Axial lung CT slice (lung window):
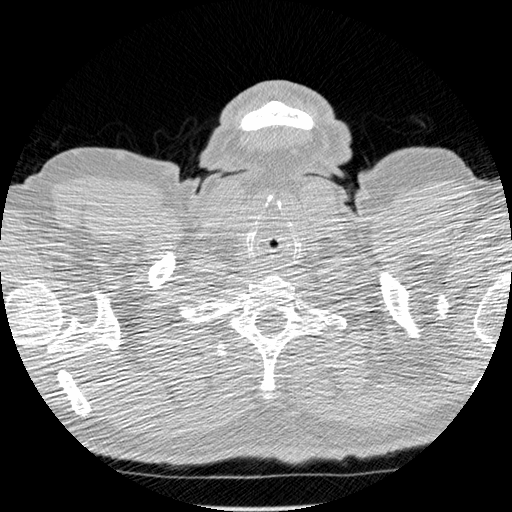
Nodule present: no